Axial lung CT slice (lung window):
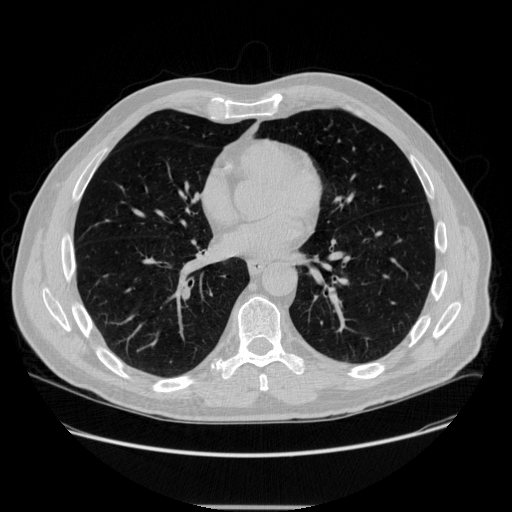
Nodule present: no